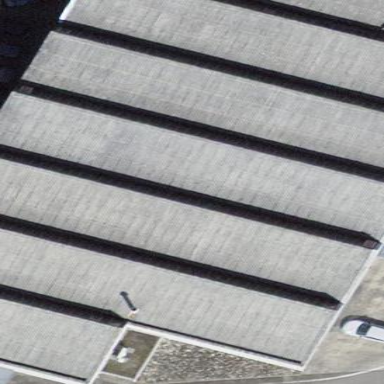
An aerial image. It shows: Industrial building.